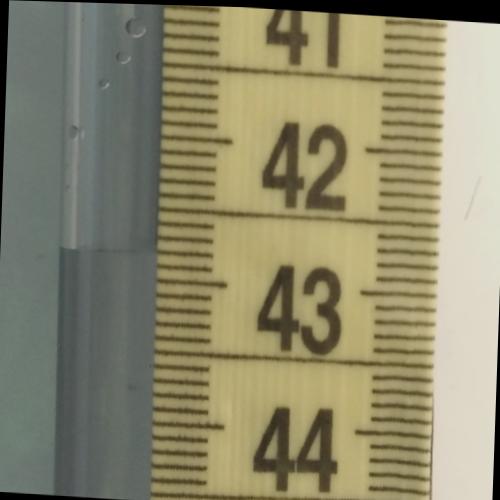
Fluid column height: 42.8 cm